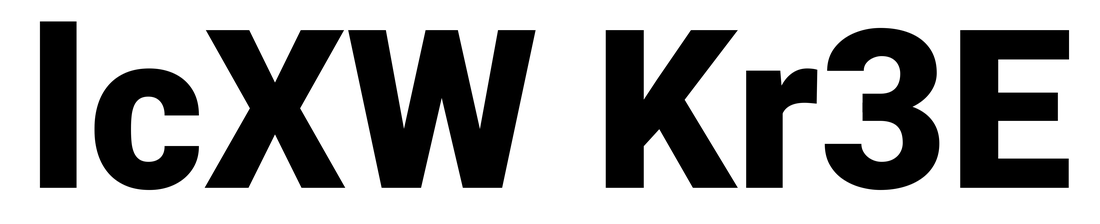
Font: Roboto_Black